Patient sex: M
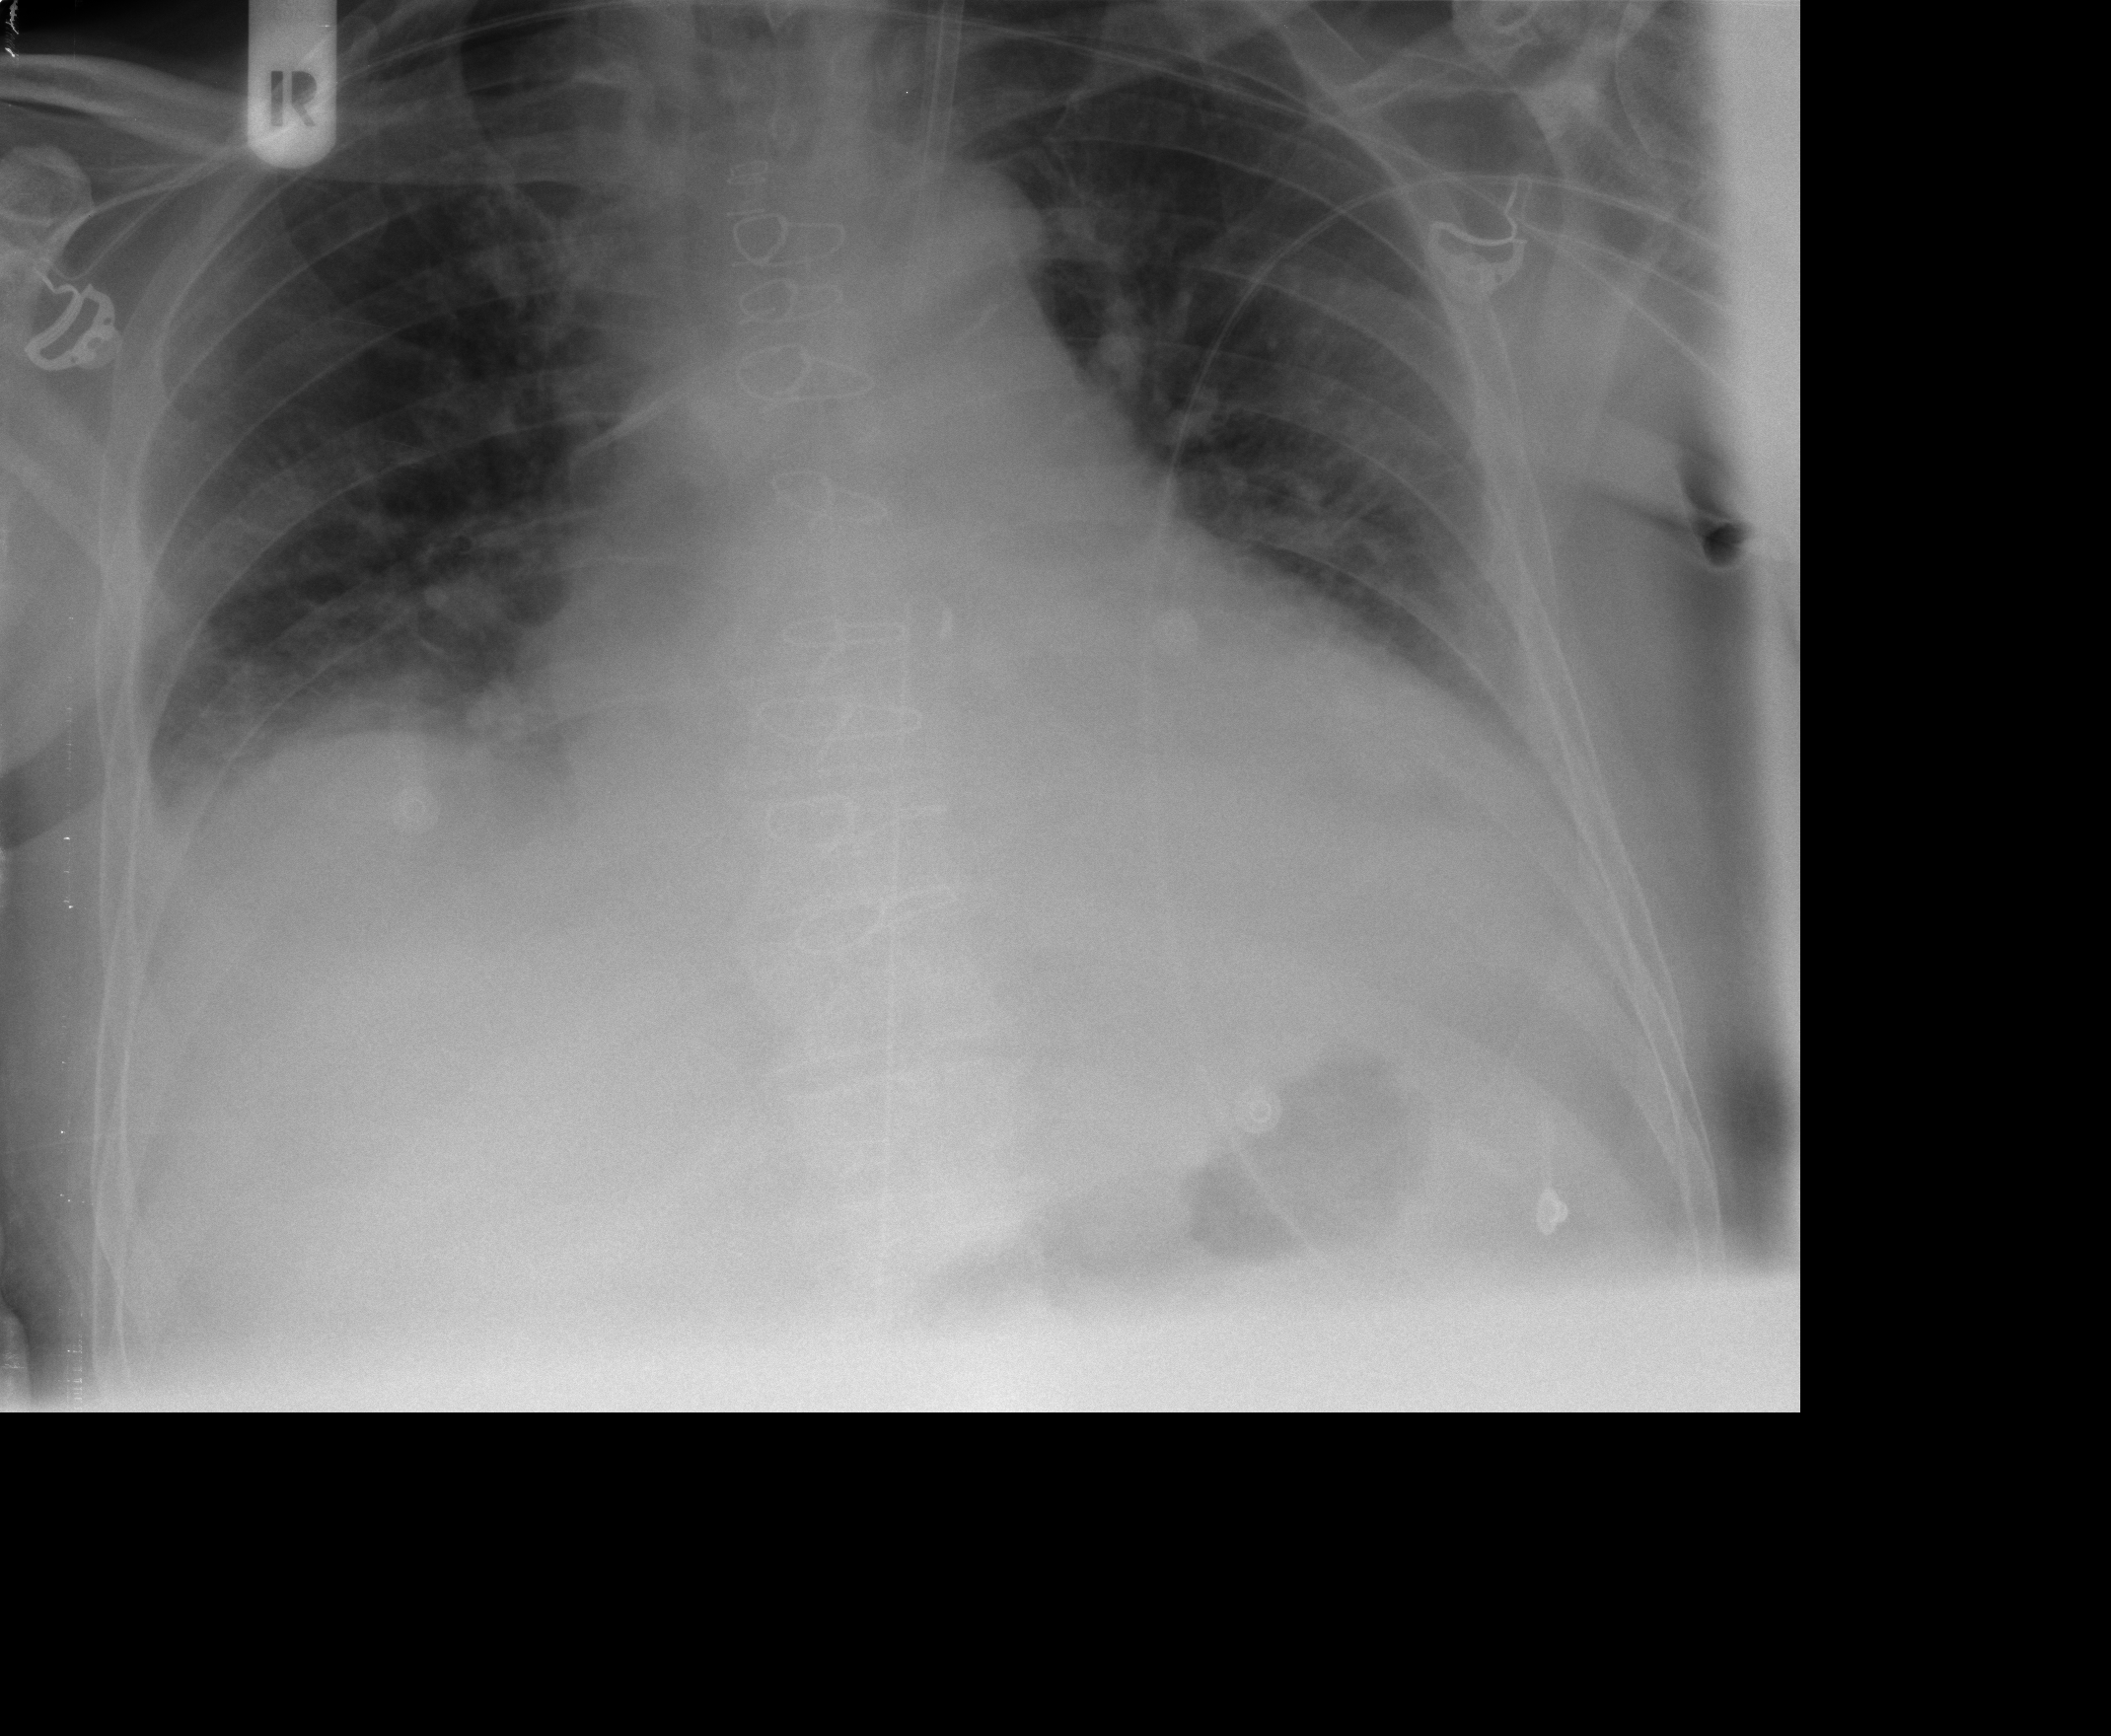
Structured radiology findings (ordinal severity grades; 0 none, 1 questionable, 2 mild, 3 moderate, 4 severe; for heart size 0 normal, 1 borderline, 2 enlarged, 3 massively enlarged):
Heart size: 2
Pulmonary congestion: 2
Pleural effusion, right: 2
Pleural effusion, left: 0
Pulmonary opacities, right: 0
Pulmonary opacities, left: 0
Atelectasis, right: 2
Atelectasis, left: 1